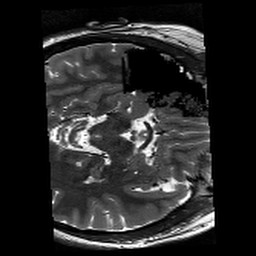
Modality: T2w
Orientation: axial